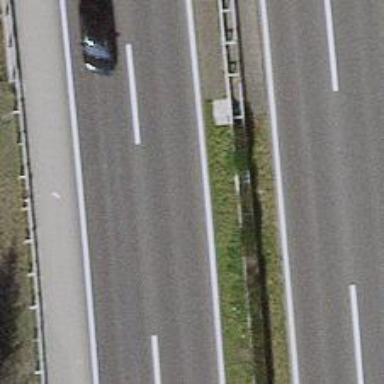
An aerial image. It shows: Asphalt bridge over motorway.